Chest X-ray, AP view. Patient: 51 years old, sex M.
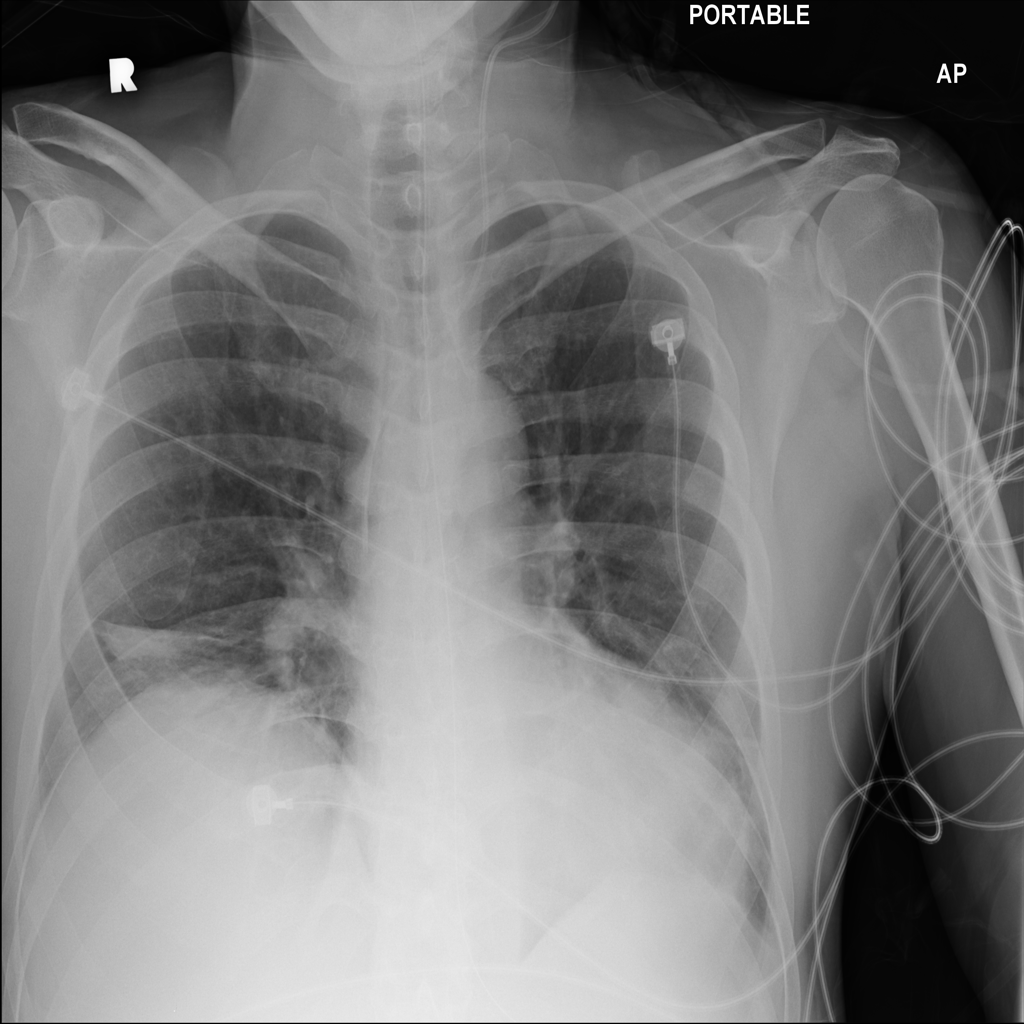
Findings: Atelectasis